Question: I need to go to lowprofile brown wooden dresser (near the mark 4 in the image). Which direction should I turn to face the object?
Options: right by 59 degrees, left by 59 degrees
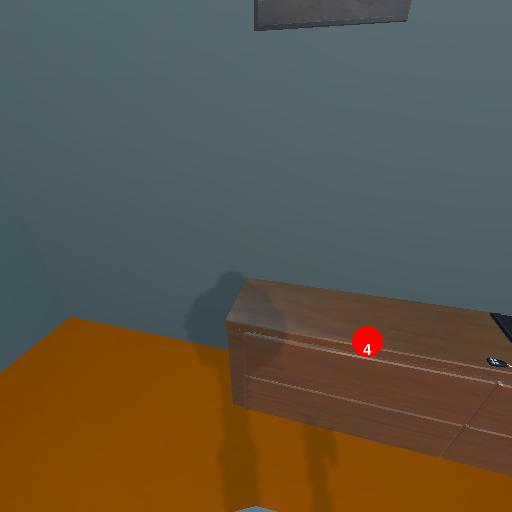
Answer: right by 59 degrees